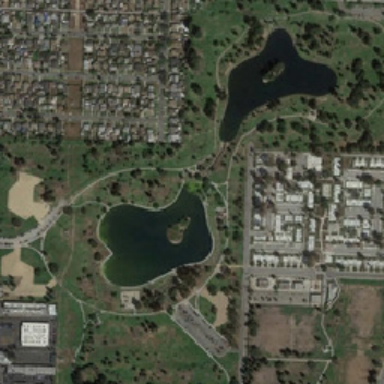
The park is covered with wood .